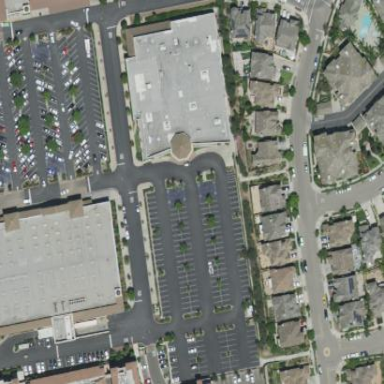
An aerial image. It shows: Retail building.